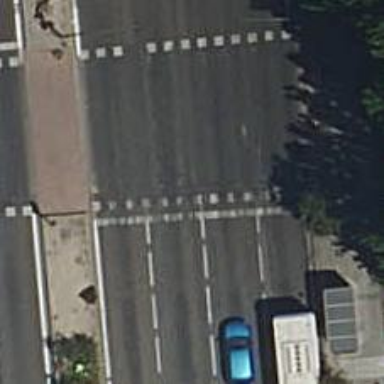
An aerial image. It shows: Road with traffic signals.